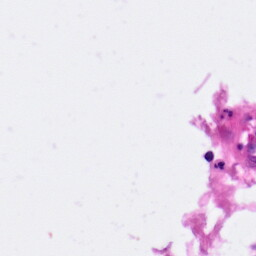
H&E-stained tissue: Pancreatic